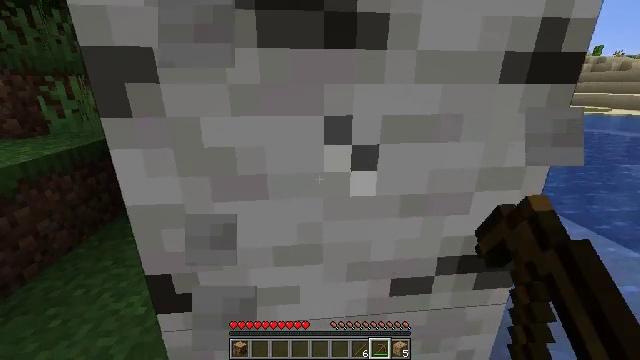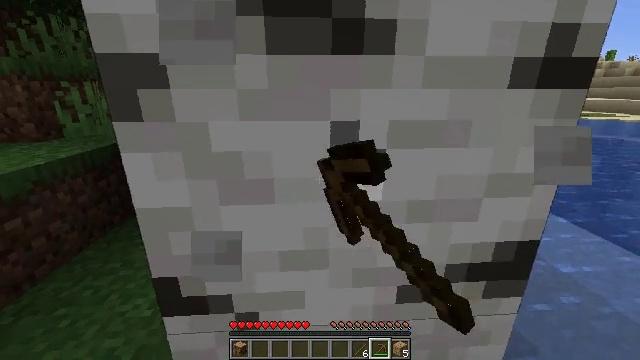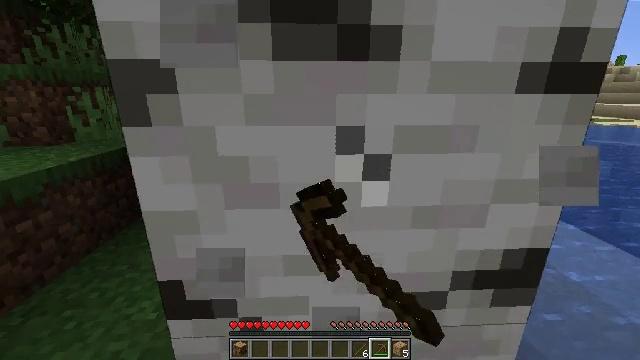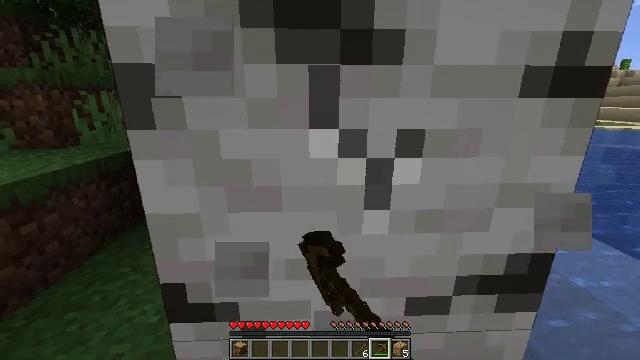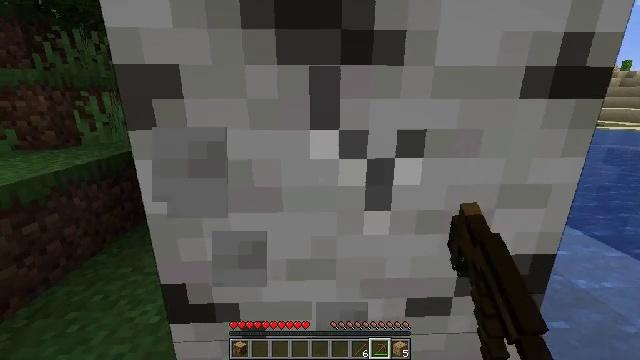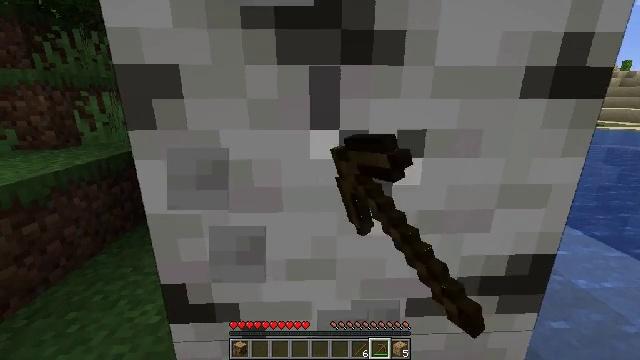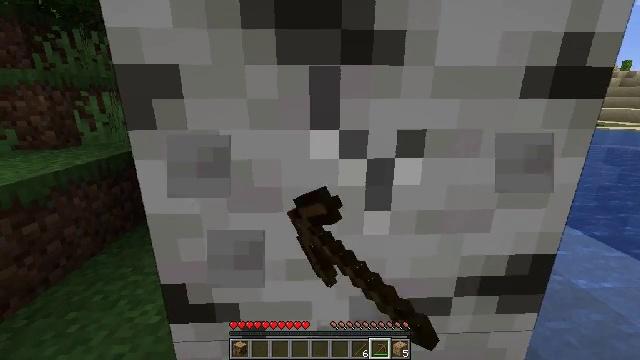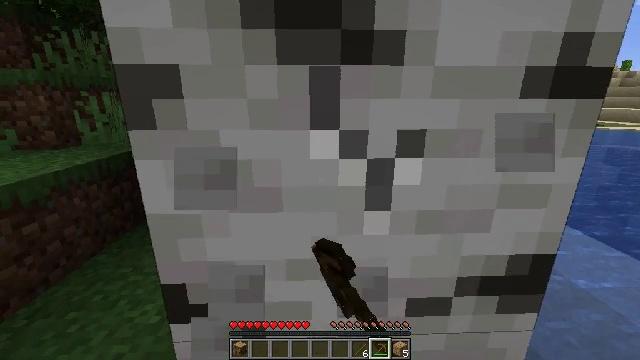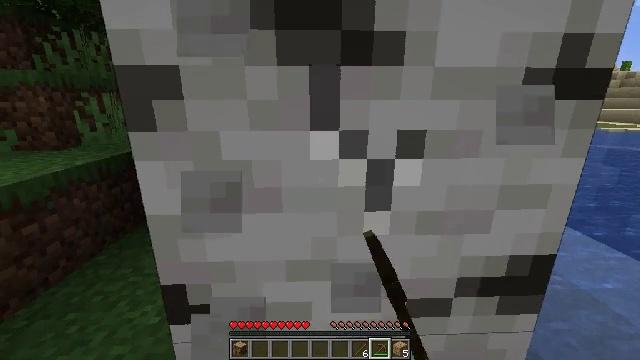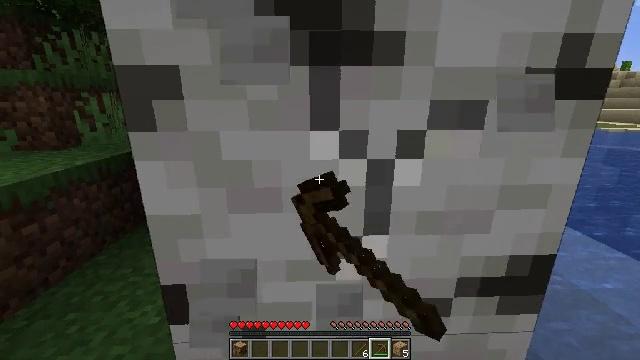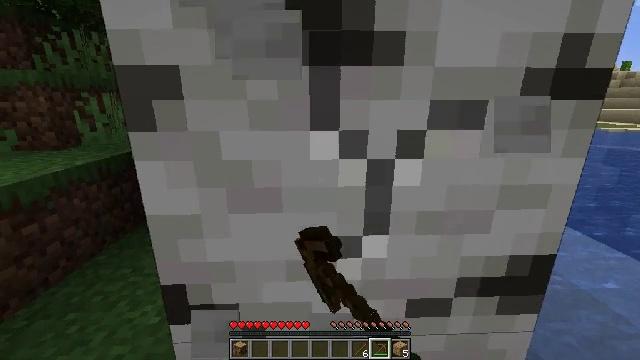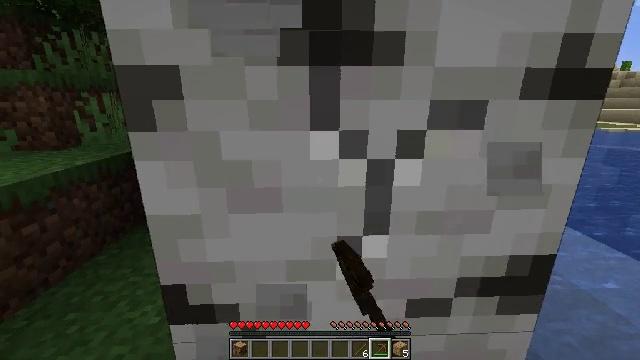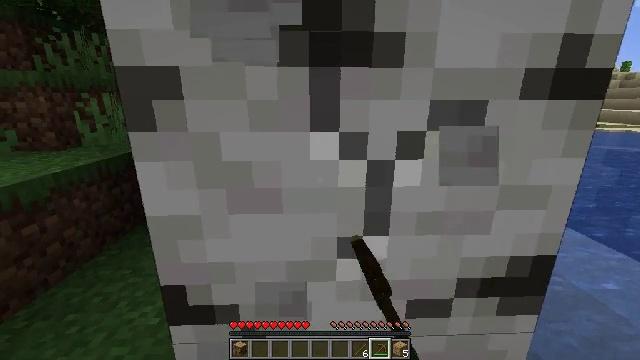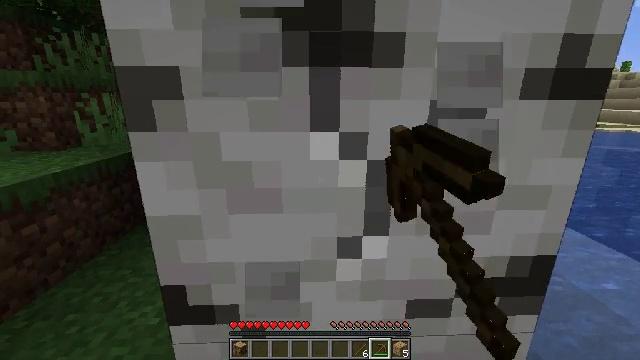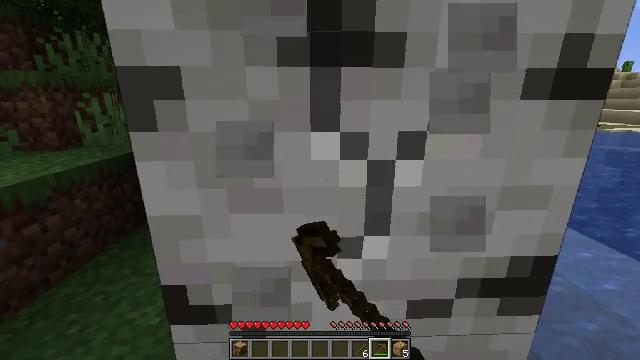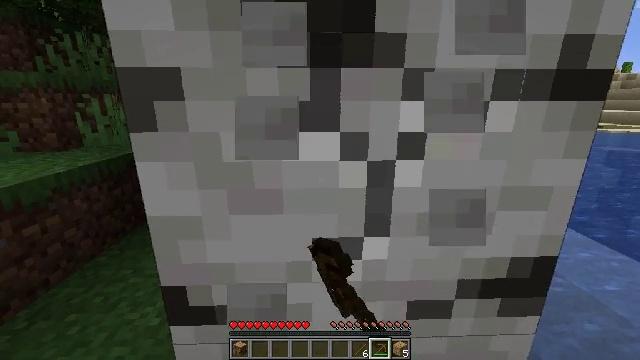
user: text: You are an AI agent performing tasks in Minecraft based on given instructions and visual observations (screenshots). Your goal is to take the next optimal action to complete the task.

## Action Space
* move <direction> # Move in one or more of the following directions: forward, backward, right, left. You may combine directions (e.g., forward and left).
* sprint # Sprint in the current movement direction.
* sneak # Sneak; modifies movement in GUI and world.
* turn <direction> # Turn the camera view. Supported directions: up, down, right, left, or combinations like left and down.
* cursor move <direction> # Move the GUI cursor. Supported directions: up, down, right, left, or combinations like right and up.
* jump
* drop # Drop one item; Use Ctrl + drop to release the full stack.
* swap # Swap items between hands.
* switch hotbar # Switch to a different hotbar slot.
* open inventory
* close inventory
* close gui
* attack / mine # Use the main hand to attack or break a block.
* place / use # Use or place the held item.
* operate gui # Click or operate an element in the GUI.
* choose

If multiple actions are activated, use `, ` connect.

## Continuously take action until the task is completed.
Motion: motion action
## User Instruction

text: Mine the birch log from the tree.
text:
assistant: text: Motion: turn left and up, attack / mine
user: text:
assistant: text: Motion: turn left and up, attack / mine
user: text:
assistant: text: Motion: attack / mine
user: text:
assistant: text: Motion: attack / mine
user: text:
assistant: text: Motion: attack / mine
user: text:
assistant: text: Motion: attack / mine
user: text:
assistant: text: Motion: attack / mine
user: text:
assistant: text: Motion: attack / mine
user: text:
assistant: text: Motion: attack / mine
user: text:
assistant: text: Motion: attack / mine
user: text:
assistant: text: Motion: attack / mine
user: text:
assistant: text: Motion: attack / mine
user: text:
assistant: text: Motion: attack / mine
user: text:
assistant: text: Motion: attack / mine
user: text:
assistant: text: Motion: attack / mine
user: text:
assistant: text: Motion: attack / mine
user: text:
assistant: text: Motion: attack / mine
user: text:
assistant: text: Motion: attack / mine
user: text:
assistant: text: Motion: attack / mine
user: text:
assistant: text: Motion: attack / mine
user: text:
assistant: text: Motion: attack / mine
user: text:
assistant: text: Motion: attack / mine
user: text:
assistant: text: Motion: attack / mine
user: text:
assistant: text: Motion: attack / mine
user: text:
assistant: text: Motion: attack / mine
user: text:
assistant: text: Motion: attack / mine
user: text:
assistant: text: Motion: attack / mine
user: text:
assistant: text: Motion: attack / mine
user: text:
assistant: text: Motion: attack / mine
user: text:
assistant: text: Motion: attack / mine